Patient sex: M
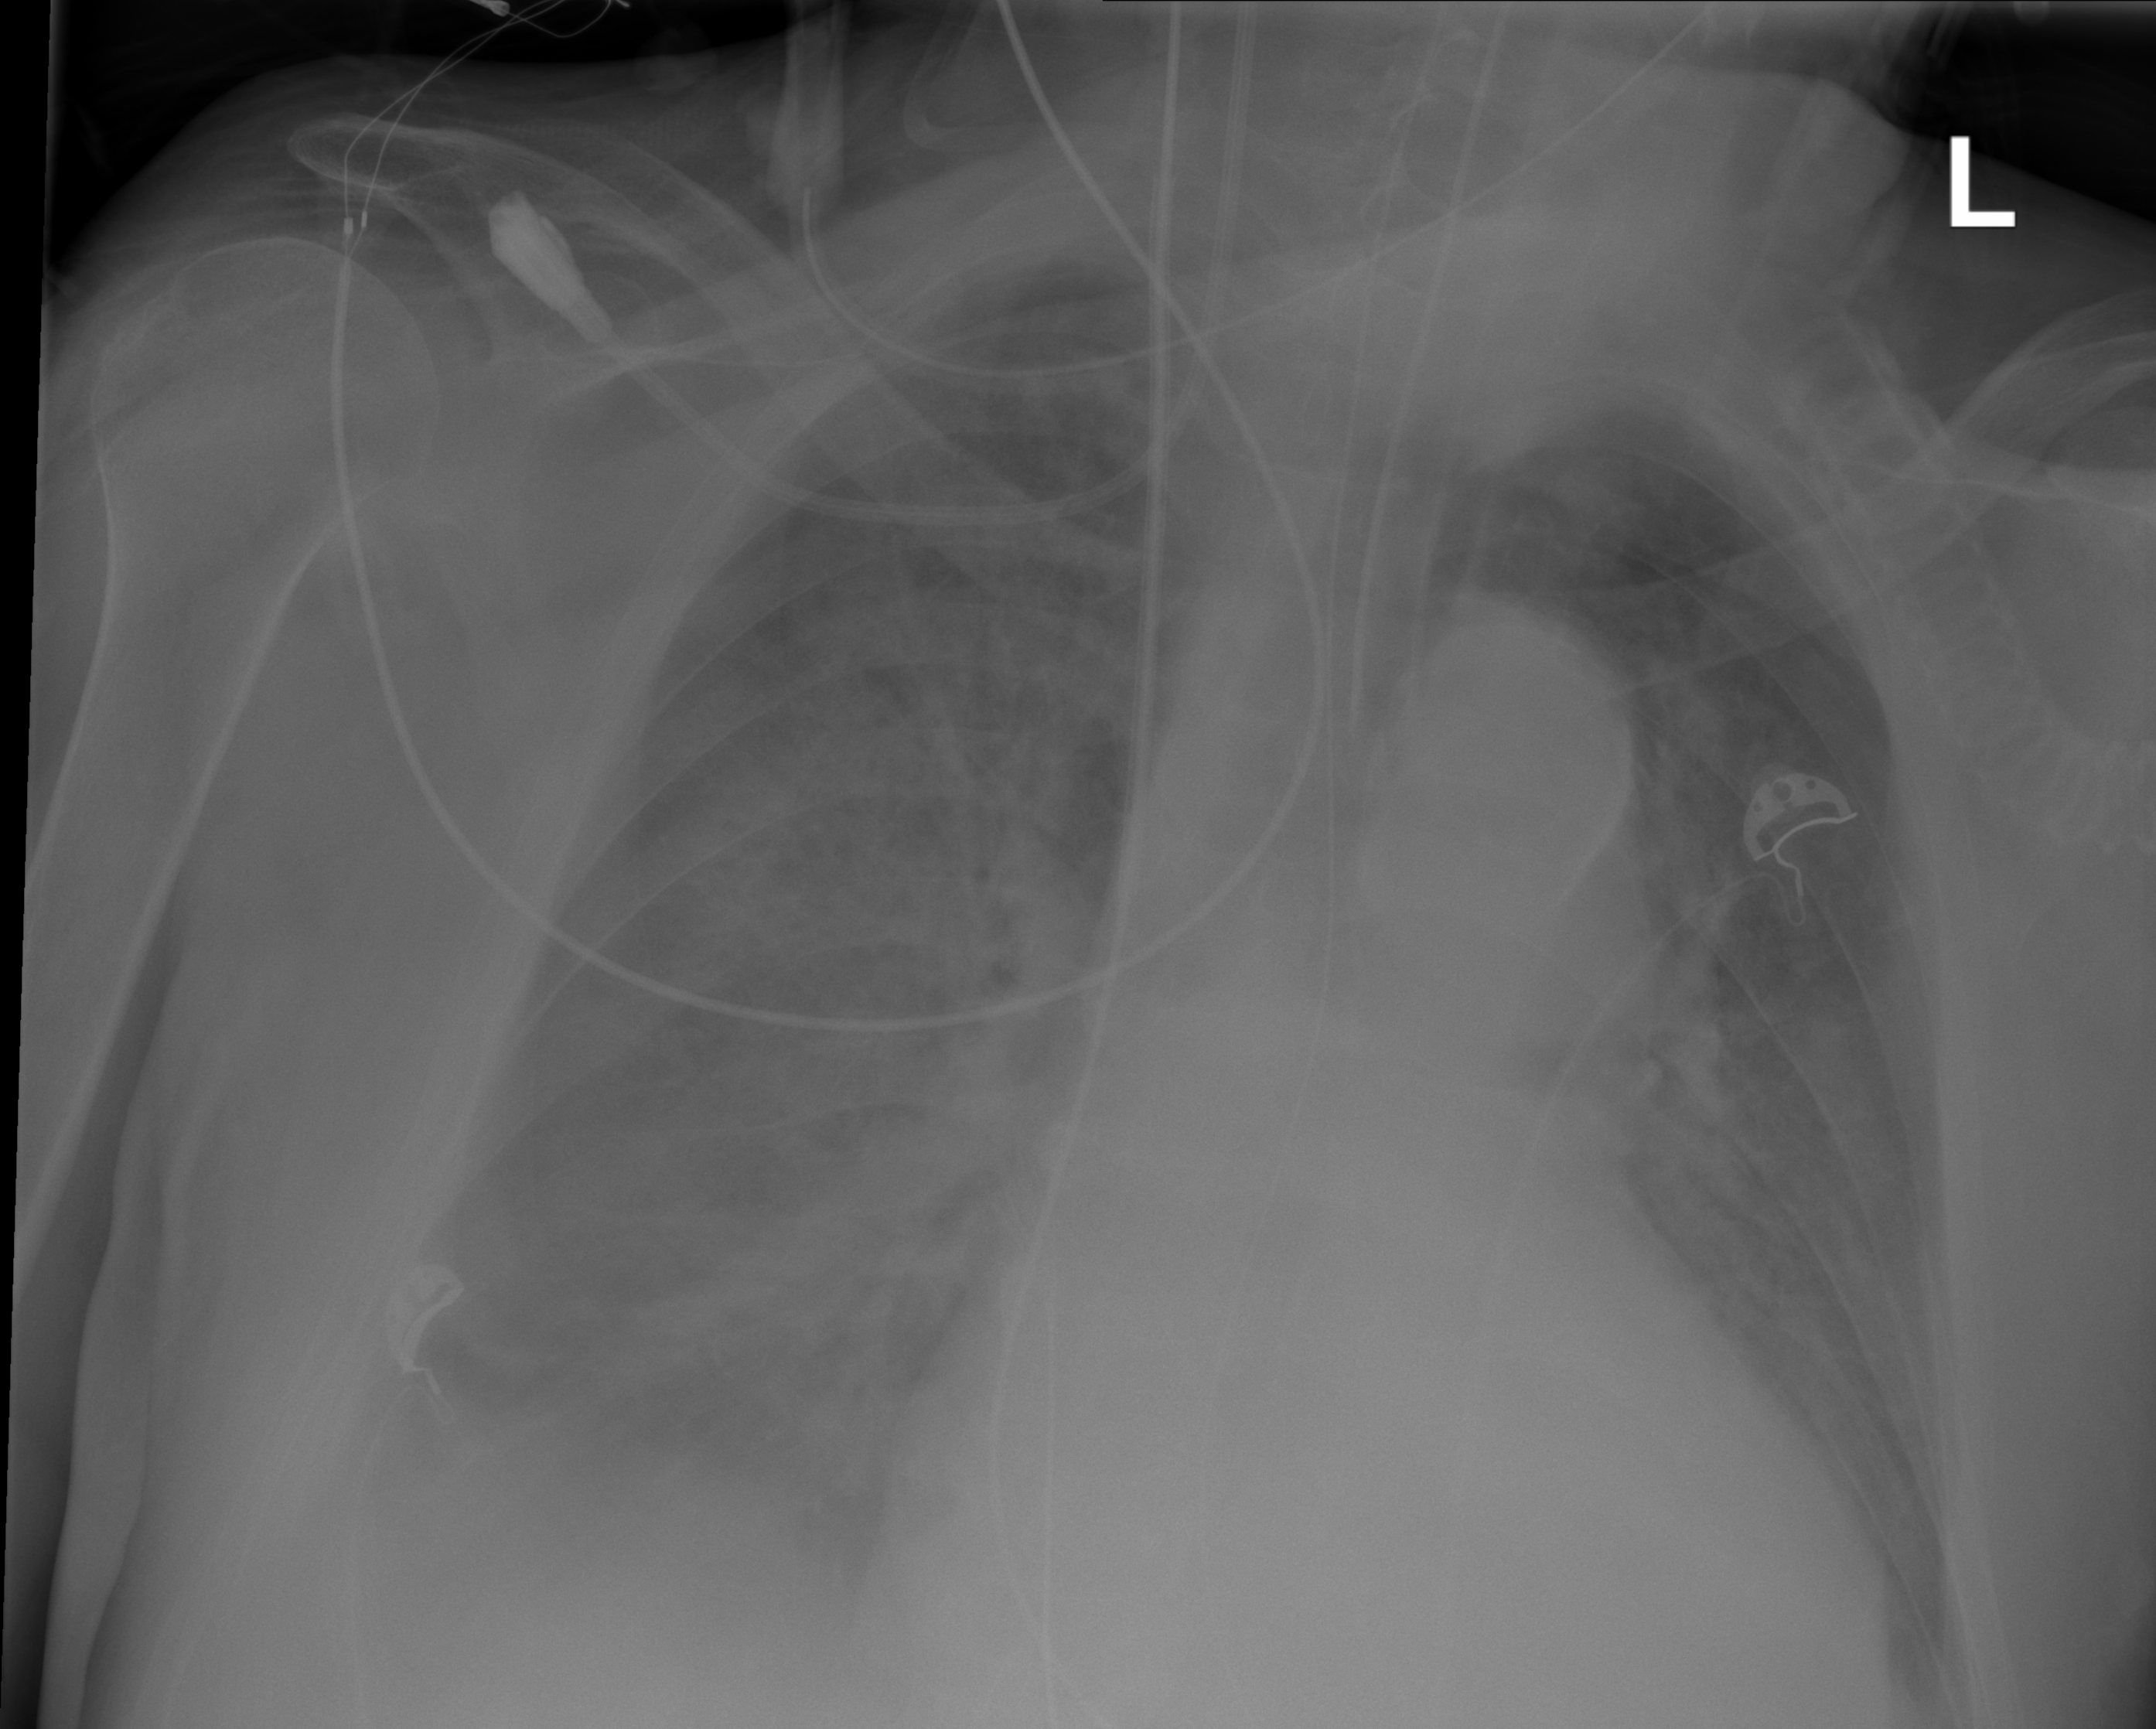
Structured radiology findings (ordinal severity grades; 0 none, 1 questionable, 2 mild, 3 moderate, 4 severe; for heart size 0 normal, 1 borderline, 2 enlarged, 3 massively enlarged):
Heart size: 2
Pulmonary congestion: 2
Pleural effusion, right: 2
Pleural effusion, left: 1
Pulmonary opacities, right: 3
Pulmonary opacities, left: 2
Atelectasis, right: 0
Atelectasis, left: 0